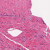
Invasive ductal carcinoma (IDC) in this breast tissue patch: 0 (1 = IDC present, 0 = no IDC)